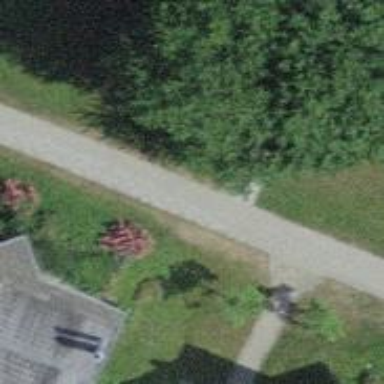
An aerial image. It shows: Path made of paving stones.